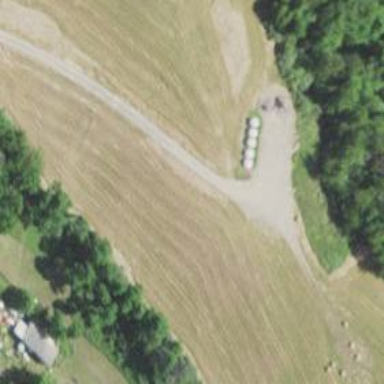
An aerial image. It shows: Storage tank that is man-made.